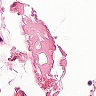
Metastatic tissue present: no